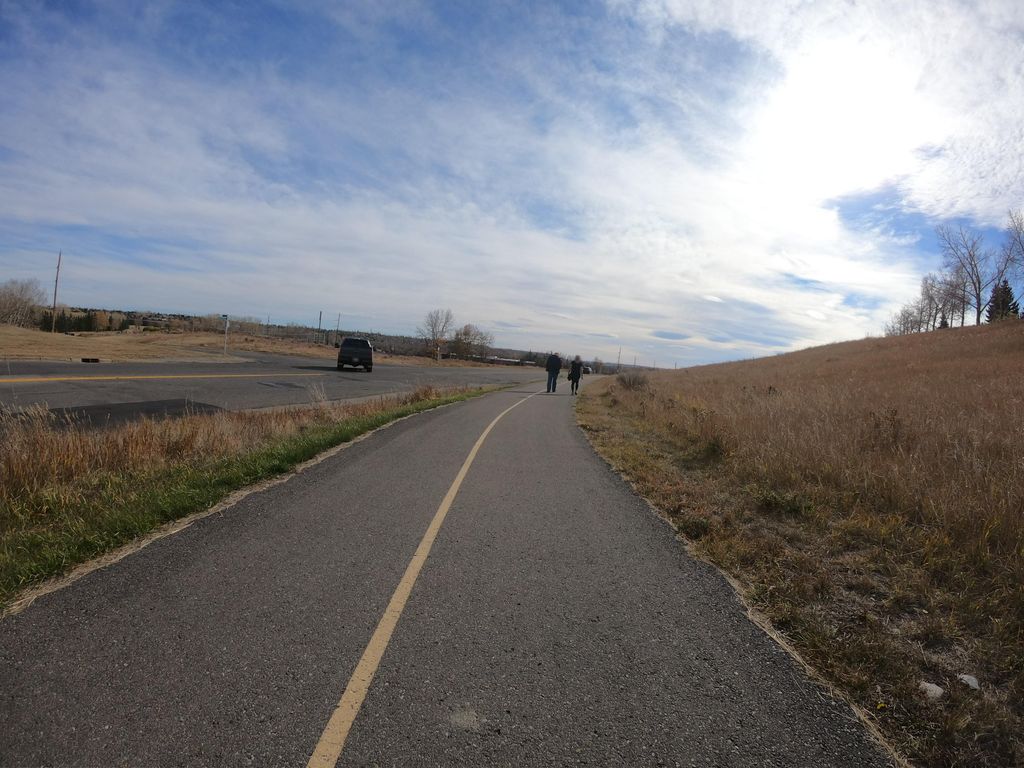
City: calgary